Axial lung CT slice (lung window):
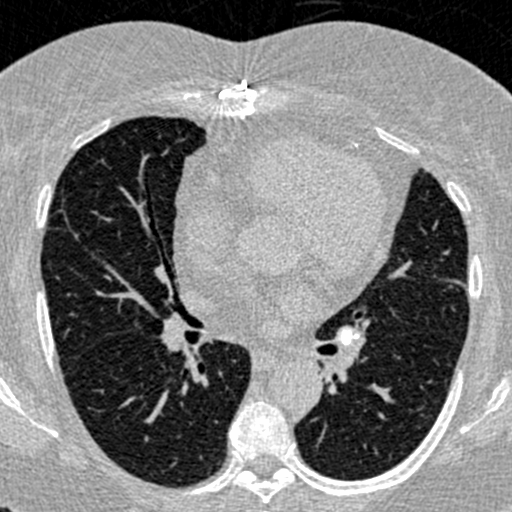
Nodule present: no